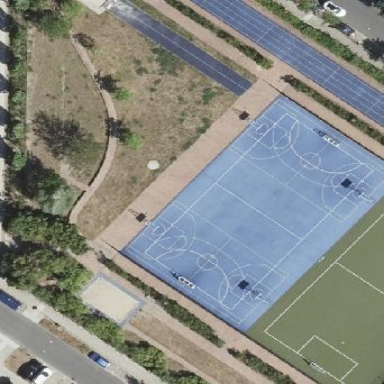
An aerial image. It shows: Tartan basketball court in leisure land pitch.